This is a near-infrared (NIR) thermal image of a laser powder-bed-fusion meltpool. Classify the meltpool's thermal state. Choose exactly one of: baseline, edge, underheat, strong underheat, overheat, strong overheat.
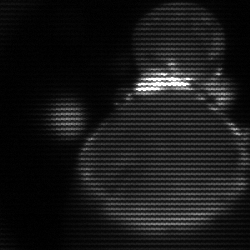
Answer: edge